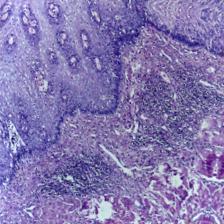
Diagnosis: Normal